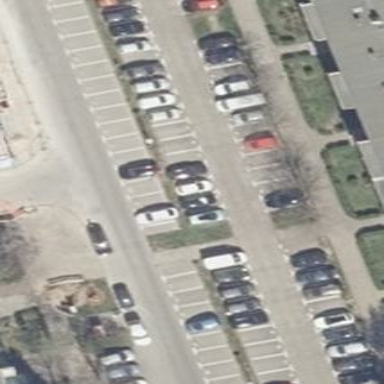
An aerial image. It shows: Concrete parking area.